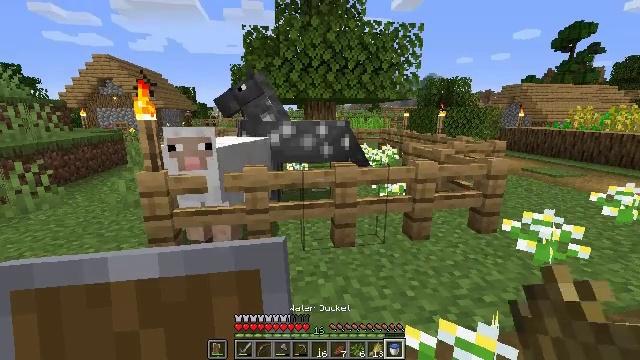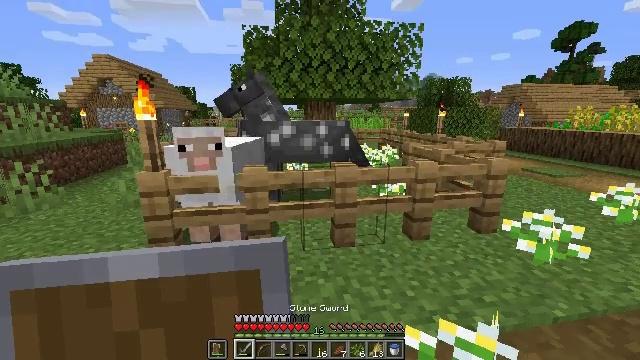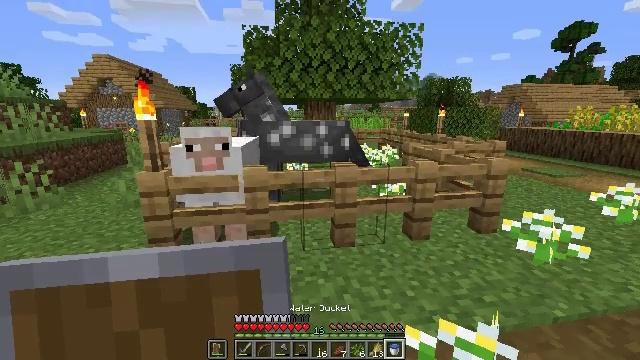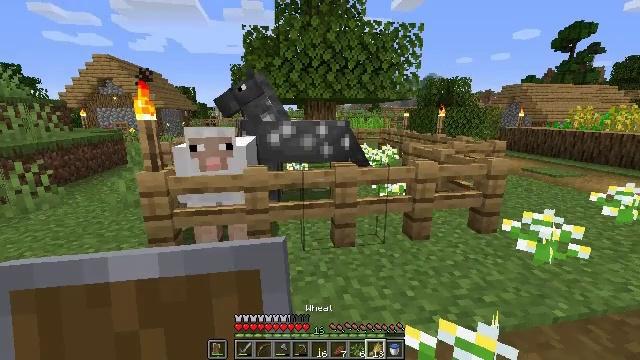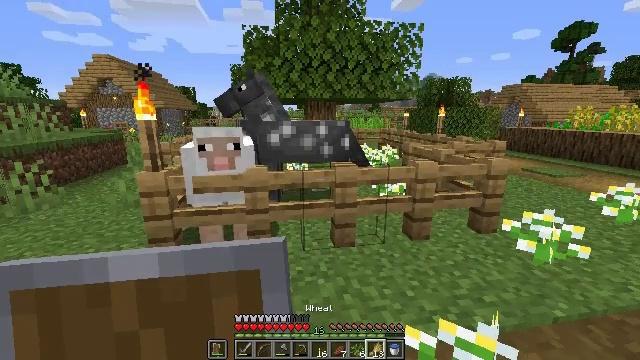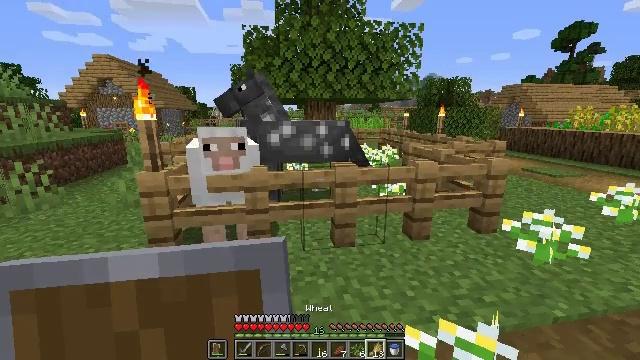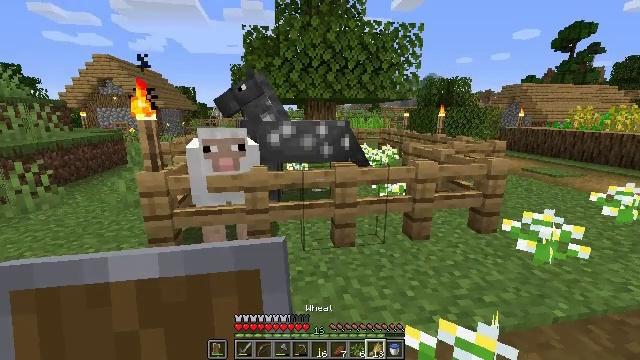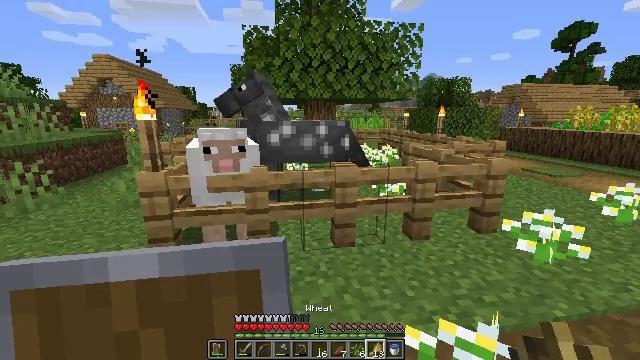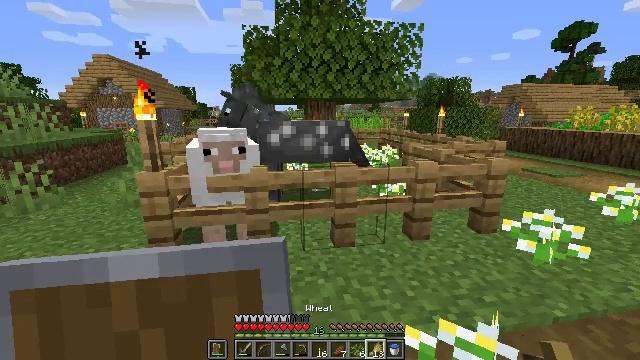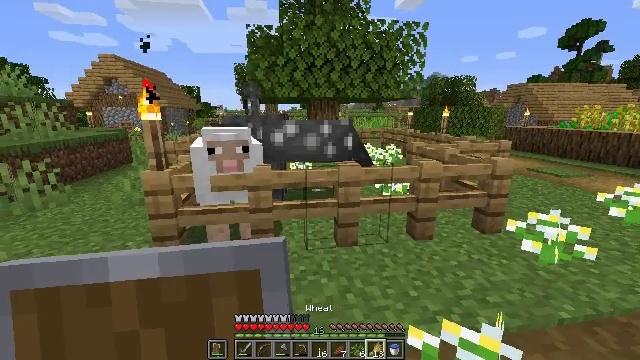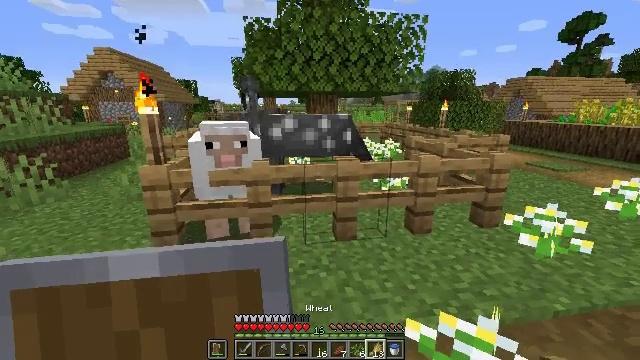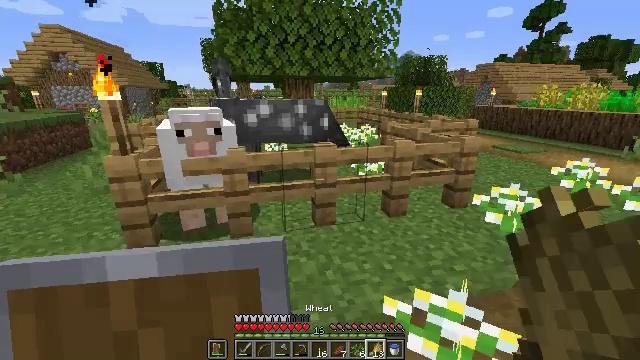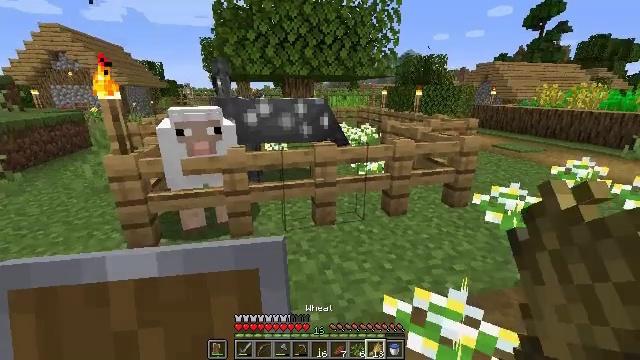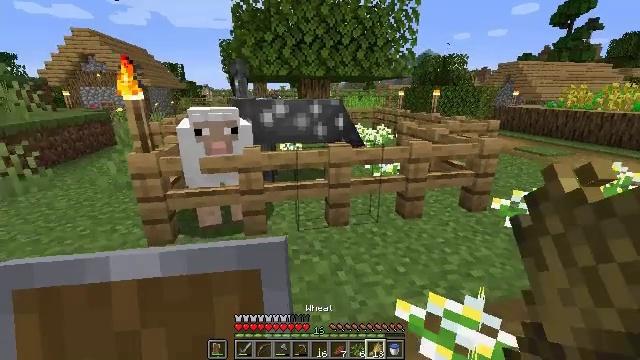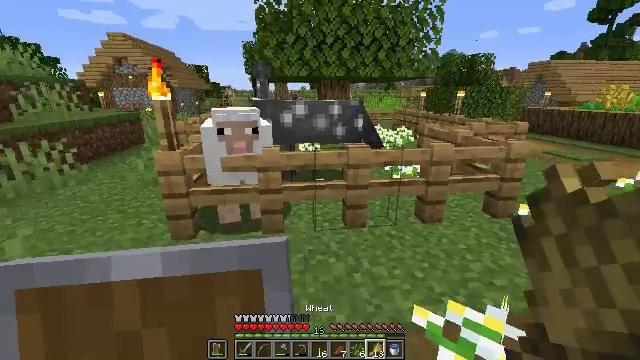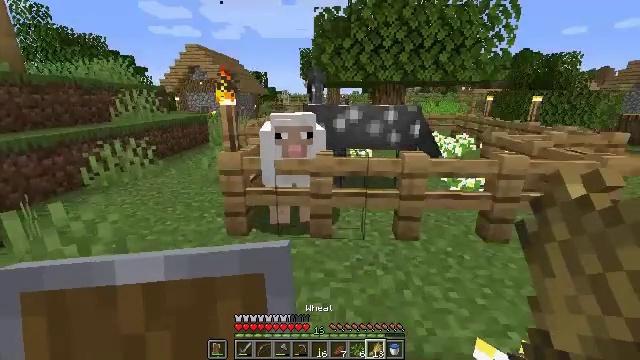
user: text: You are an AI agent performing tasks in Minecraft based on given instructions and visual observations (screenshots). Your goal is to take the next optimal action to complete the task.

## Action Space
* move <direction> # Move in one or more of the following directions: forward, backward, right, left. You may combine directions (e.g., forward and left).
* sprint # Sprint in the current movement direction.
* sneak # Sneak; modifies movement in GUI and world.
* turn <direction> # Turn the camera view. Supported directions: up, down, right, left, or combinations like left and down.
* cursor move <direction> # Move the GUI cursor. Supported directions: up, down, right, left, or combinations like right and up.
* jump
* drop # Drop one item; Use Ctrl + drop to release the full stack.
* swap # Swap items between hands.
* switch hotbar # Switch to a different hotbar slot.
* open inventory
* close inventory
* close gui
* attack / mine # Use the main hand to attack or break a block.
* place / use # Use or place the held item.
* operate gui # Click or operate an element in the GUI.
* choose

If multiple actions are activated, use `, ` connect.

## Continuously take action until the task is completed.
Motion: motion action
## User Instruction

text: Harvest sugar cane from the plant.
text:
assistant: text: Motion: no_op
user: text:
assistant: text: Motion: no_op
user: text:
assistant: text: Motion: no_op
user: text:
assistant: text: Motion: no_op
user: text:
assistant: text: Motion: no_op
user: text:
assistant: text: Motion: no_op
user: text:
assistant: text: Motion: no_op
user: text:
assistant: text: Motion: no_op
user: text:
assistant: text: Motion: no_op
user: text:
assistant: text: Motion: turn down
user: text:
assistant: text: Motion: turn right and down
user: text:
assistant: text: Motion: no_op
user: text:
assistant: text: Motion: turn left
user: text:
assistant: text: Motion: turn left
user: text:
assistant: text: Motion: move forward and move left, turn left
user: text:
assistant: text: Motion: move forward and move left, turn left
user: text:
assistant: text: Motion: move forward and move left
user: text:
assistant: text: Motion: move forward and move left
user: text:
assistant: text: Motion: move forward and move left
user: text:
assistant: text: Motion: move forward and move left
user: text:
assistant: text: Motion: move forward and move left
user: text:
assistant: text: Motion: move forward and move left
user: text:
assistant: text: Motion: move forward and move left
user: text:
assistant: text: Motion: move forward, sprint
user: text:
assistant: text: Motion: move forward, sprint
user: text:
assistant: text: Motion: move forward
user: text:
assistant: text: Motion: move forward and move left
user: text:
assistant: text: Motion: move forward and move left, turn right
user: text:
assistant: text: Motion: move forward and move left, turn right and down
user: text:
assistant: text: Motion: move forward and move left, turn right and down